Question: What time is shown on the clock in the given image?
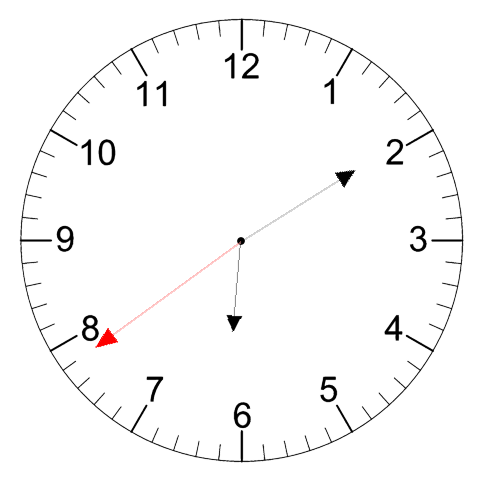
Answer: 06:09:39